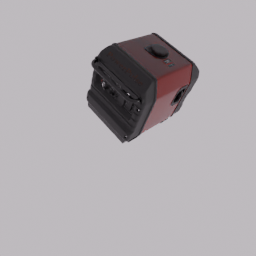
Label: electronics